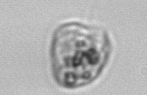
Label: Amoeba